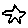
Label: star